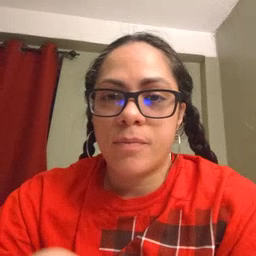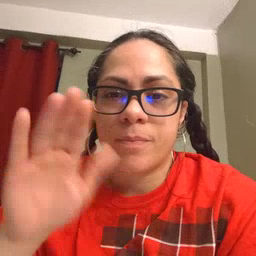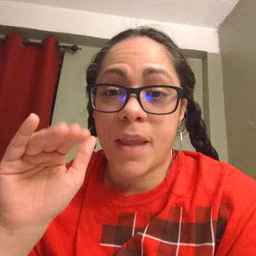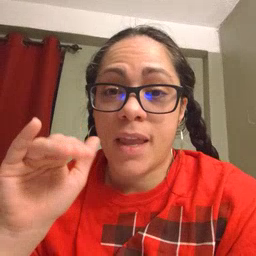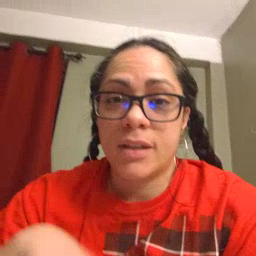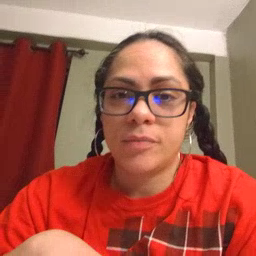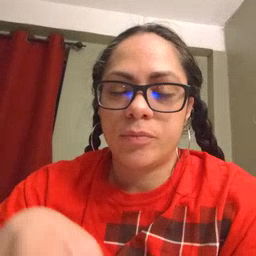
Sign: bye